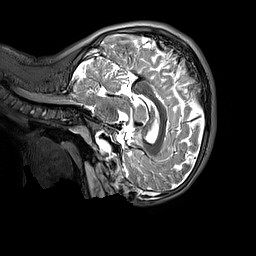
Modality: T2w
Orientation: sagittal
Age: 11
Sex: male
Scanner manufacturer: siemens
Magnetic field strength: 3 T
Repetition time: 3.2 s
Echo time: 0.408 s